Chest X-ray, AP view. Patient: 24 years old, sex M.
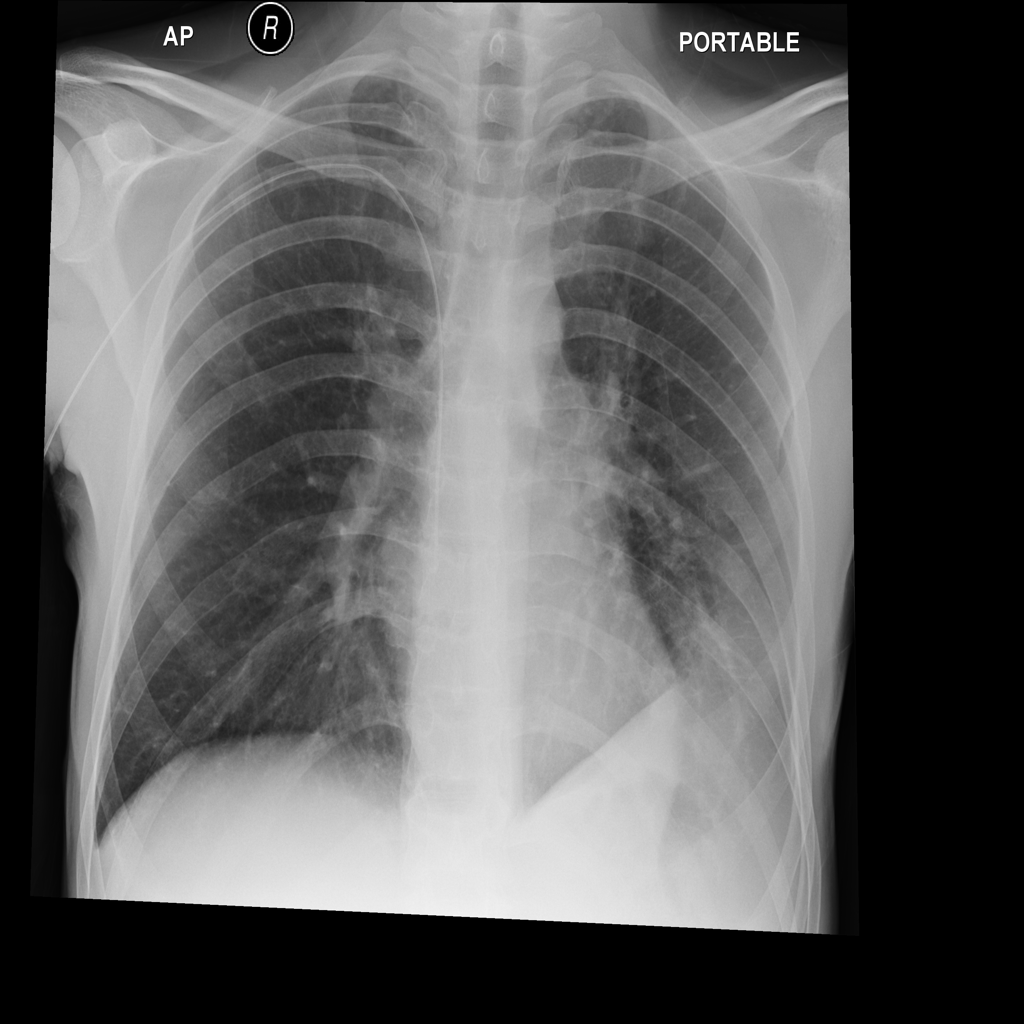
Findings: Fibrosis